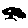
Label: tree